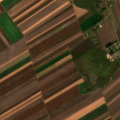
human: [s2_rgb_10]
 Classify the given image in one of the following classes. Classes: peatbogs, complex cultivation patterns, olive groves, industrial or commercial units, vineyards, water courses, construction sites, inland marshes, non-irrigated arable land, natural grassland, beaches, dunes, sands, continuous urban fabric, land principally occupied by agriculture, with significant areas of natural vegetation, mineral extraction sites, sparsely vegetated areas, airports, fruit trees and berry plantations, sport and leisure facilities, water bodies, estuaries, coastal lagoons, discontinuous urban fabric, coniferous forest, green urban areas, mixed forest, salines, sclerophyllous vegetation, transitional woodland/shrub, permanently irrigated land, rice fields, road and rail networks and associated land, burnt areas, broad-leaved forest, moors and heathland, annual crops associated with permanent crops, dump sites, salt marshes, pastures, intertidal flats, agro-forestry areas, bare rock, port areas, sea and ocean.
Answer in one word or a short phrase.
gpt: non-irrigated arable land, transitional woodland/shrub